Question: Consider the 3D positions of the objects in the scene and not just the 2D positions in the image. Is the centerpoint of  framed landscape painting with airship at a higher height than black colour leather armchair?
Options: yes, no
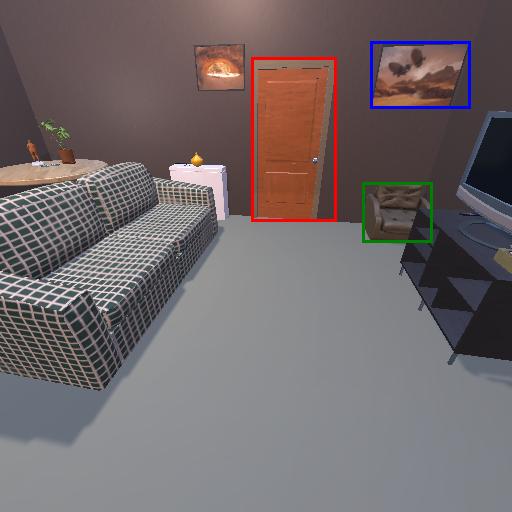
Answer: yes